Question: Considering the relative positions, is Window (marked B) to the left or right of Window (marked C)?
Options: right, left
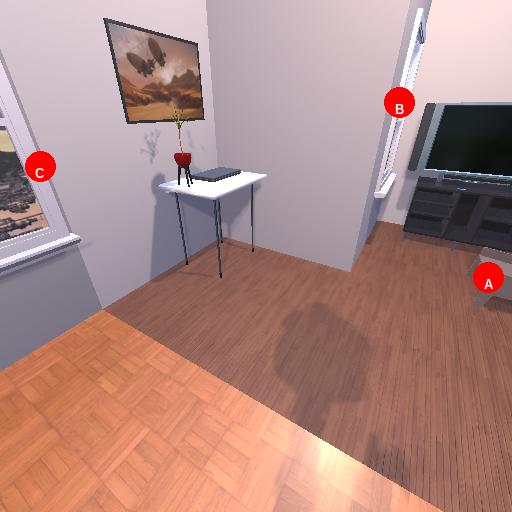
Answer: right